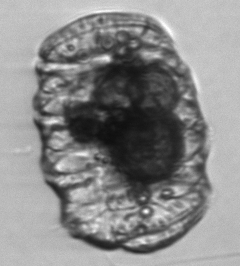
Label: Polykrikos